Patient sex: M
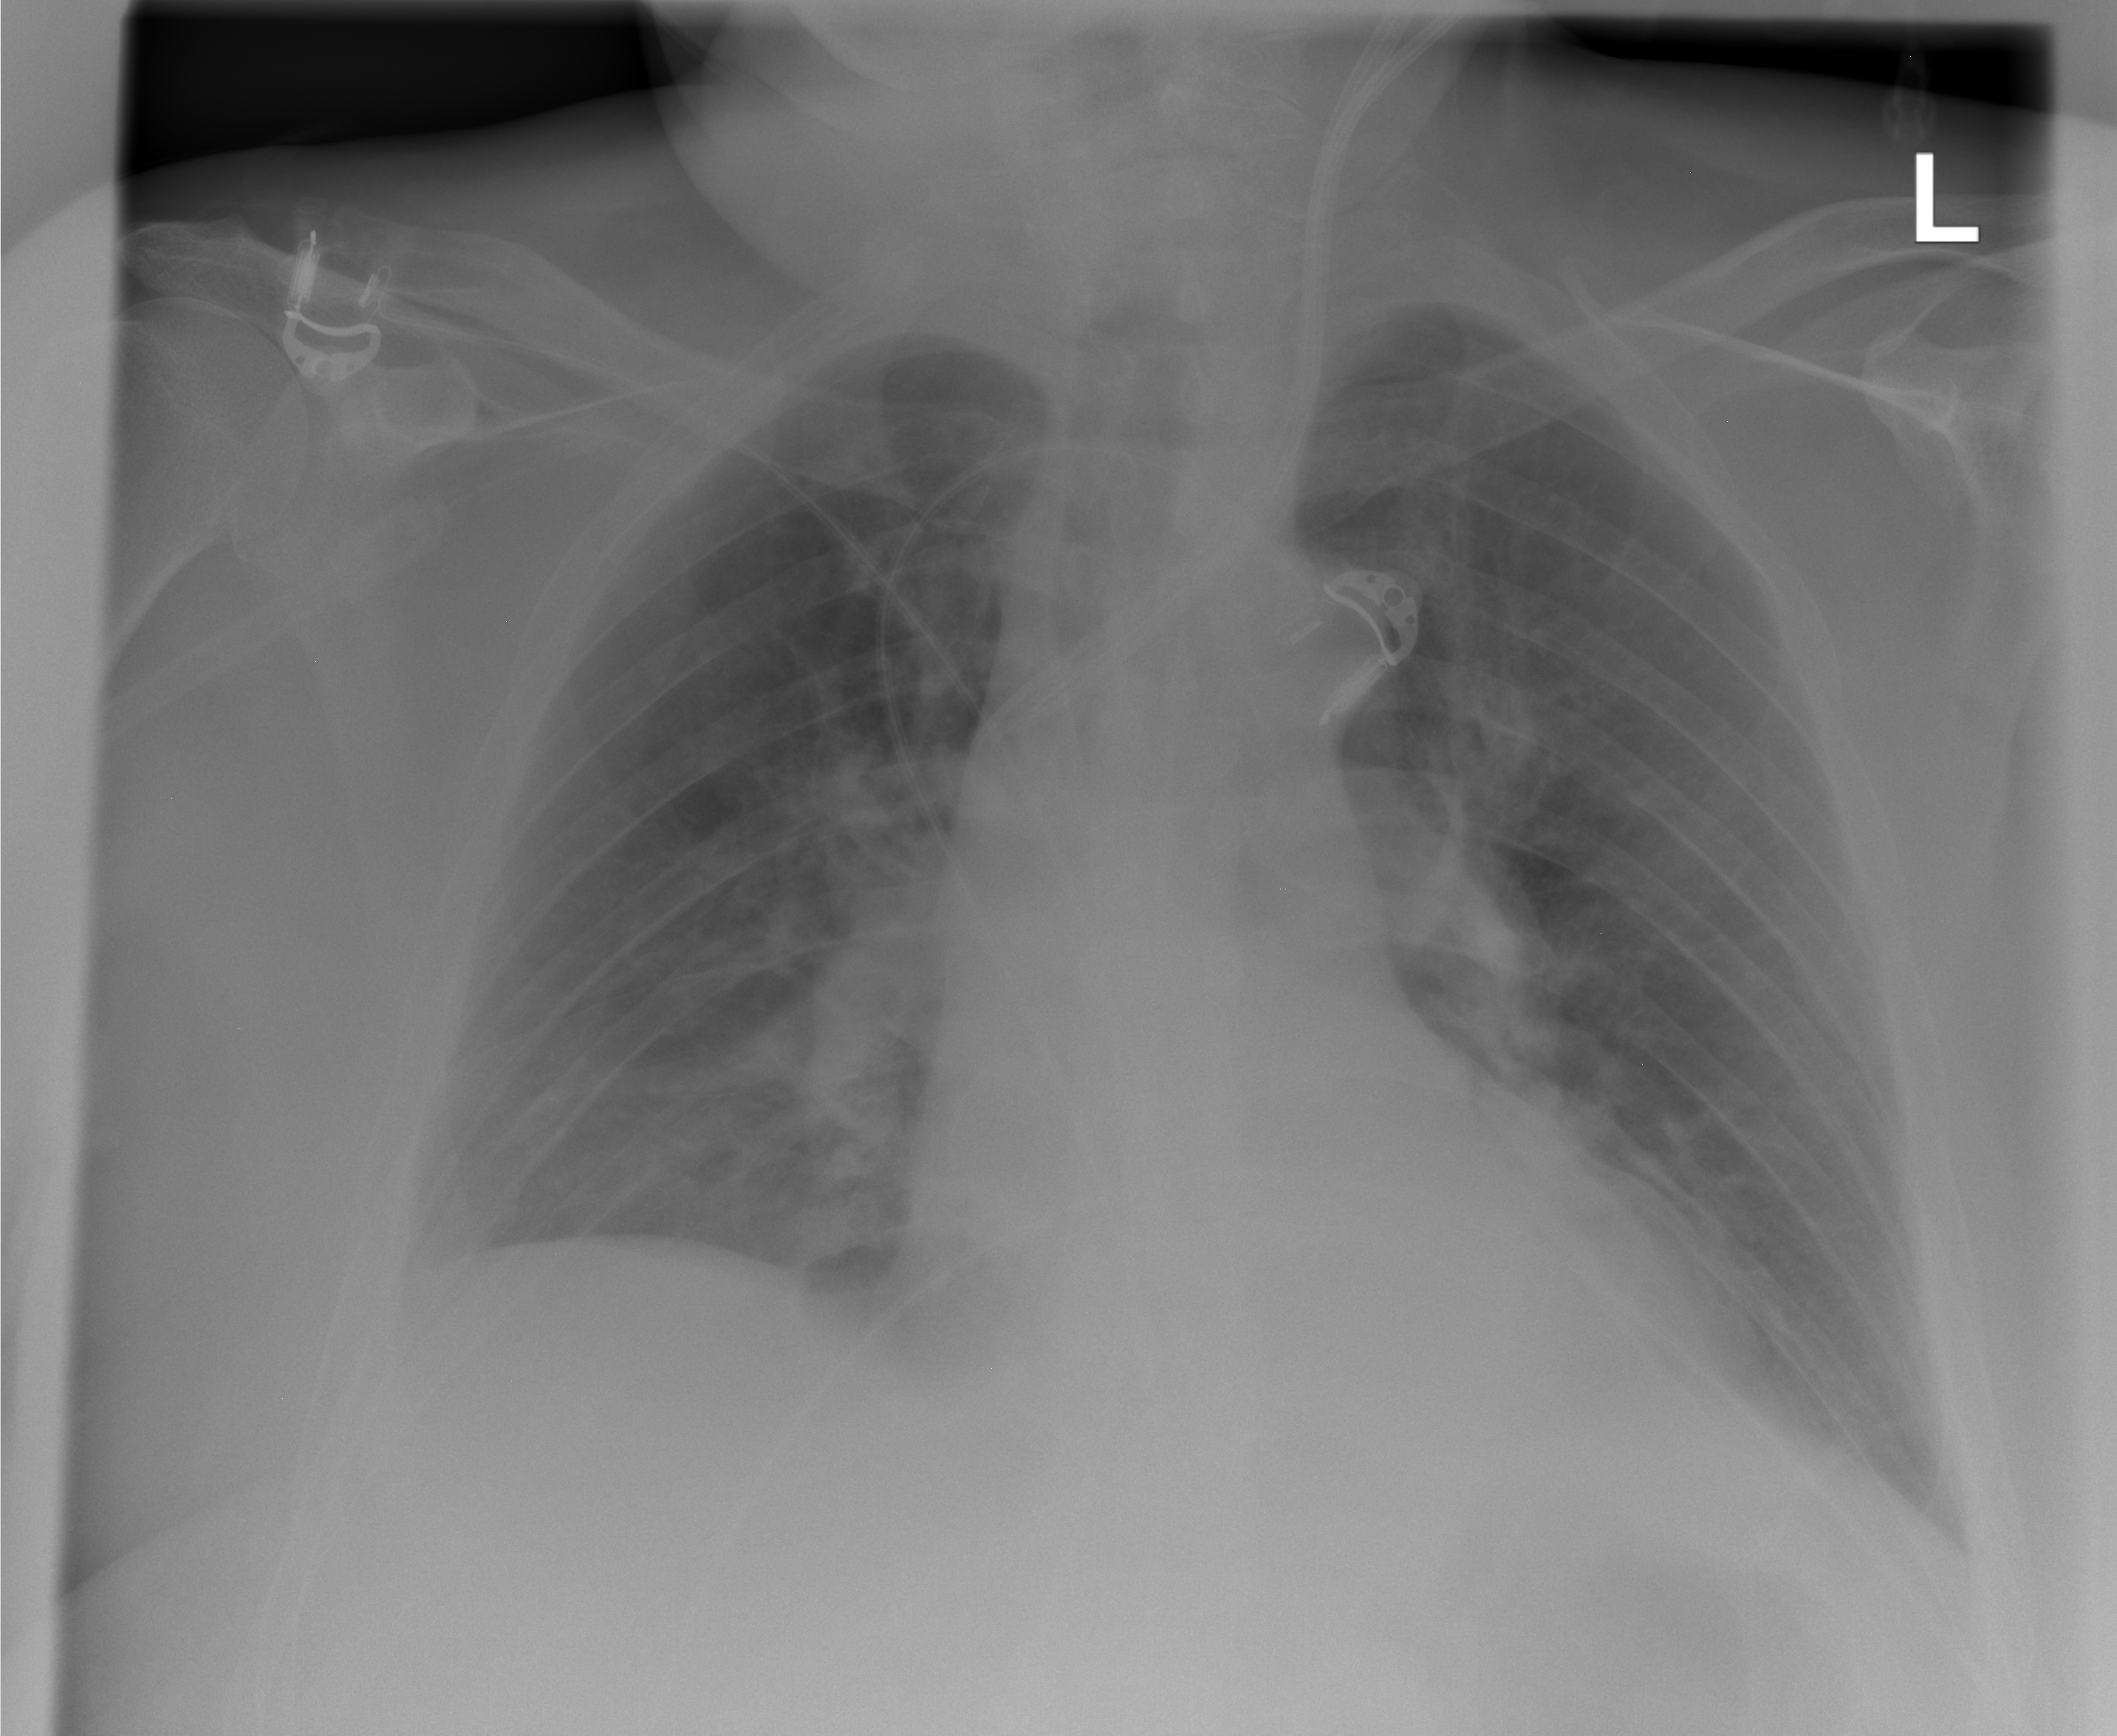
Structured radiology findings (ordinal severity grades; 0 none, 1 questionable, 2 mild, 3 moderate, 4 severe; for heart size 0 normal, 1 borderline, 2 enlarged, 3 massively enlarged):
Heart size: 2
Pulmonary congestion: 0
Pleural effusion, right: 0
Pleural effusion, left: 0
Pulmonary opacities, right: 0
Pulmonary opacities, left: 0
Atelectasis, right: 2
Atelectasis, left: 2